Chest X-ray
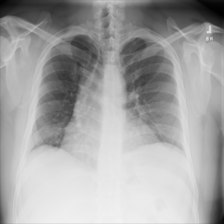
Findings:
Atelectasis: negative
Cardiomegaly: negative
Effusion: negative
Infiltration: negative
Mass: negative
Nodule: negative
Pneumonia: negative
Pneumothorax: negative
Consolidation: negative
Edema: negative
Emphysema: negative
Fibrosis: negative
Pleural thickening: negative
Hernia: negative